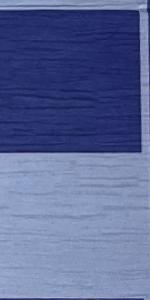
Label: Empty